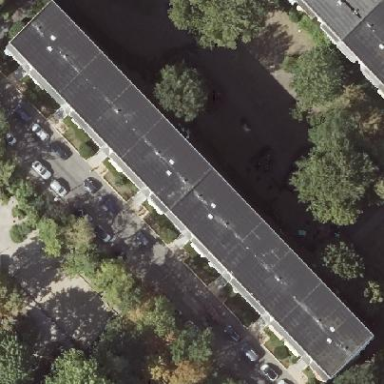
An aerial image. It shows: Building with apartments and flat roof.